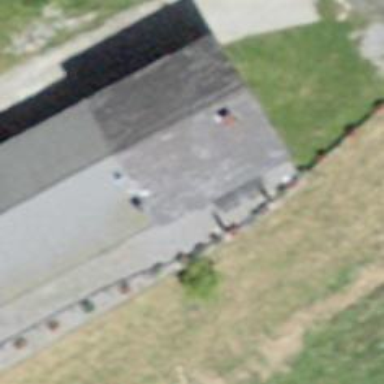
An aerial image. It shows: Cafe.